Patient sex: M
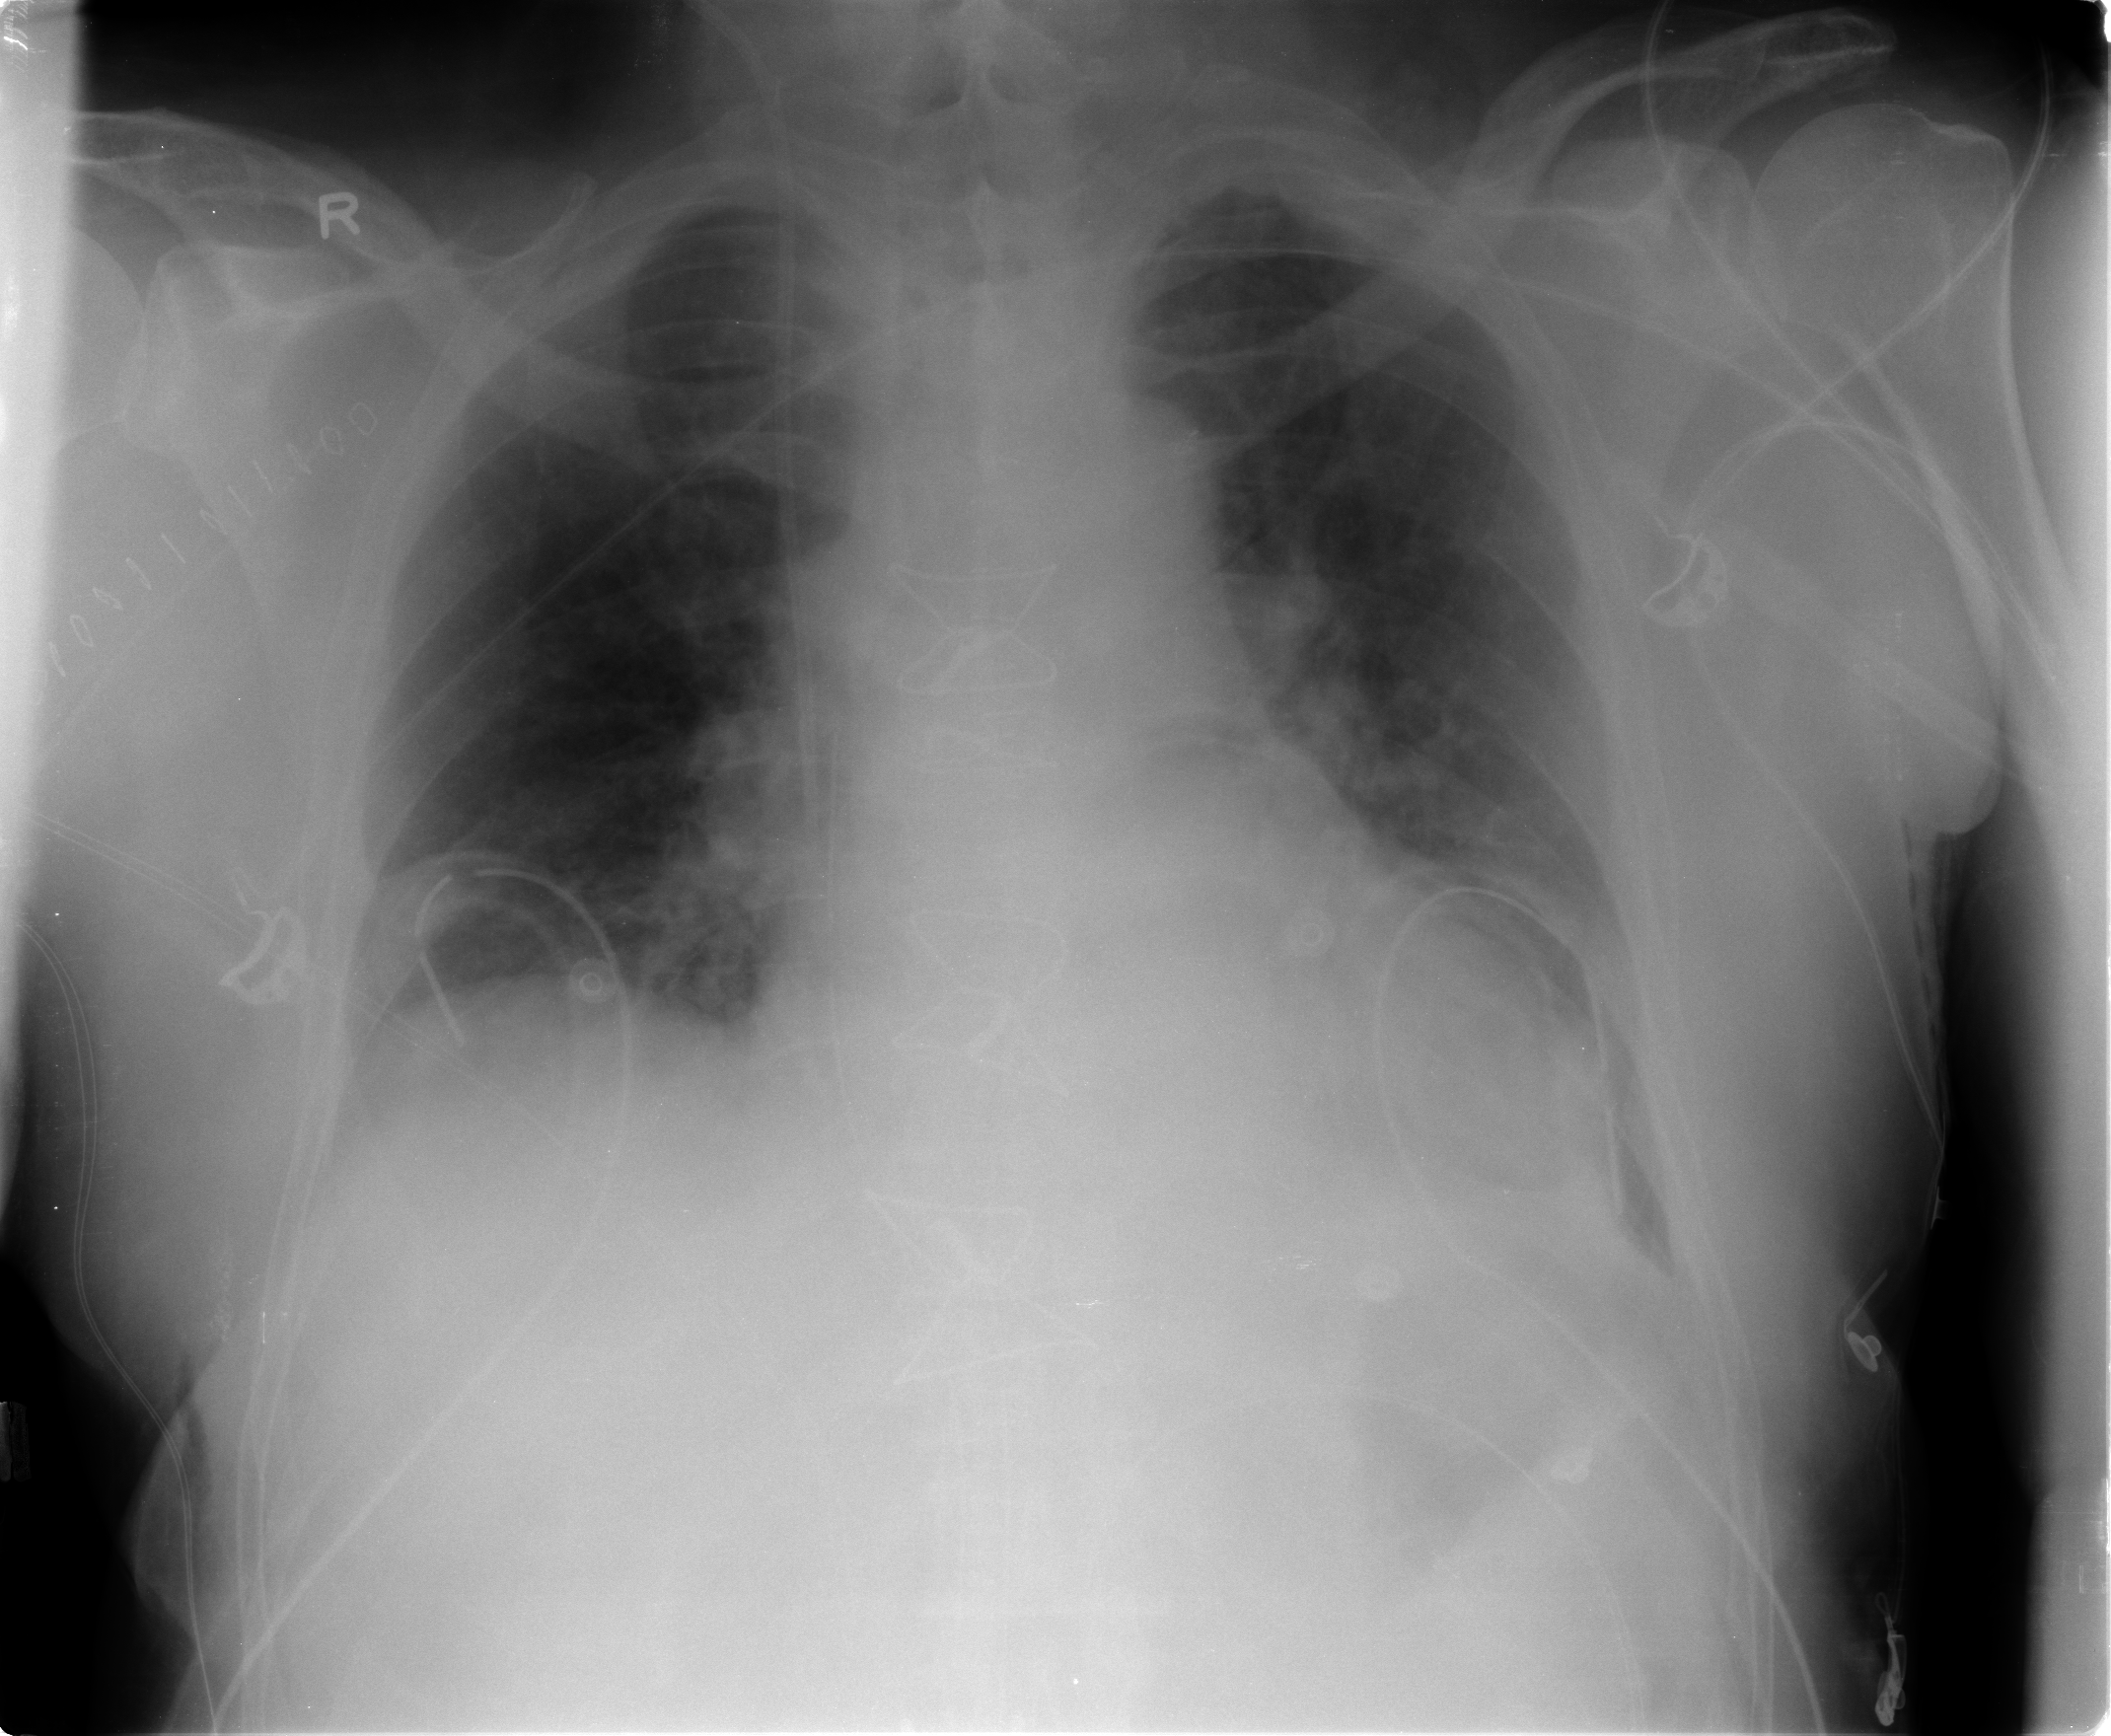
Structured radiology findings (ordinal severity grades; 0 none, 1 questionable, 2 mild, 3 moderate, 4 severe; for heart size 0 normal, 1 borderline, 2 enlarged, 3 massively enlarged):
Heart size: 2
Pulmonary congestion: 2
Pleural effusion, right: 0
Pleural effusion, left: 2
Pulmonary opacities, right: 0
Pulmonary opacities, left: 0
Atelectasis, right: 2
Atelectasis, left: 2